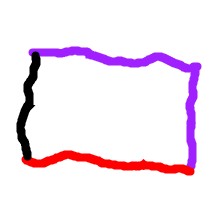
Shape: rectangle